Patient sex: M
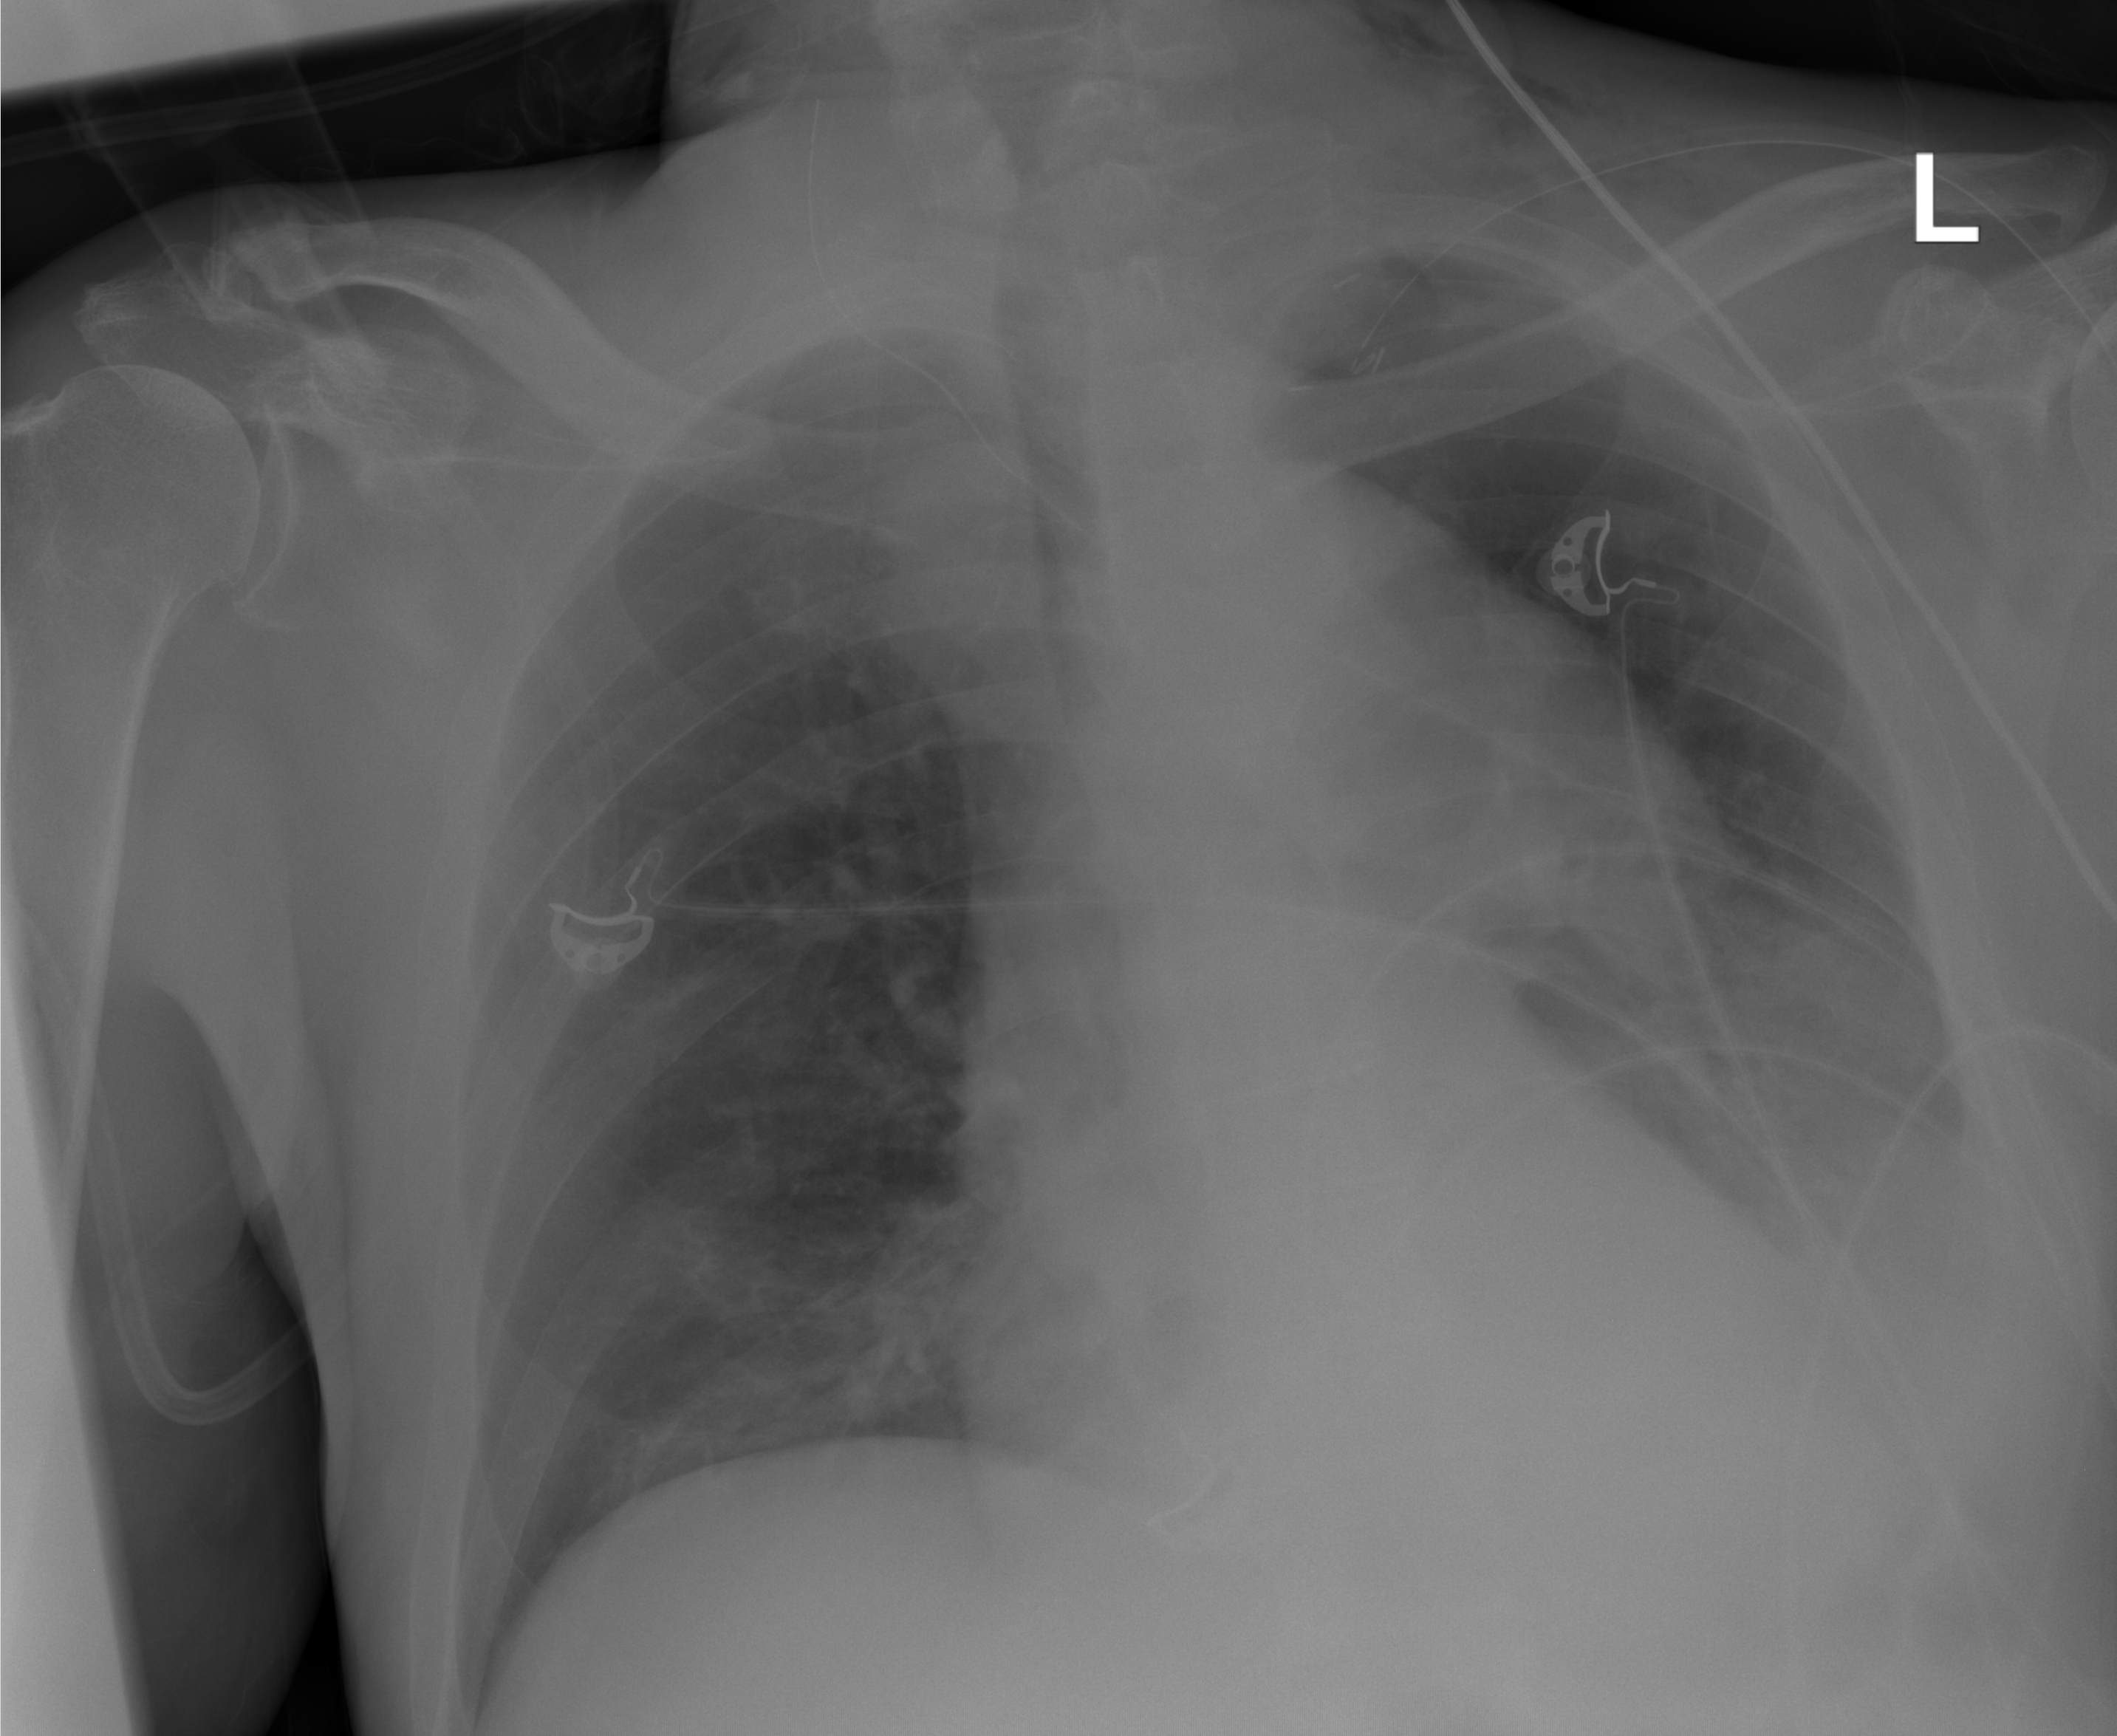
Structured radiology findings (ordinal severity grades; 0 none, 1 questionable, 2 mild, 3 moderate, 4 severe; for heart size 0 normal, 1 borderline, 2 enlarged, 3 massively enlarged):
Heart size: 0
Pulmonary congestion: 0
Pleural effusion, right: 0
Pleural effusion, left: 2
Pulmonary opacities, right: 2
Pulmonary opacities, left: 2
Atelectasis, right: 2
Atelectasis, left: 2